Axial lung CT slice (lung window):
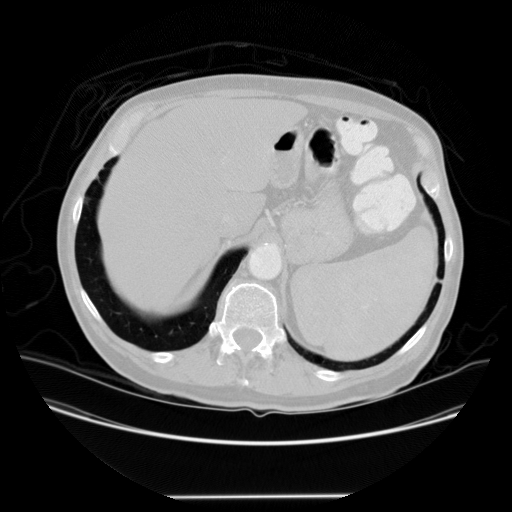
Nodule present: no